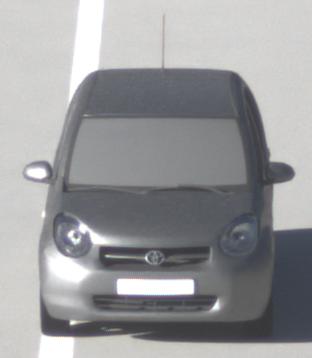
Make: Toyota
Model: Passo
Detailed model: Toyota Passo X Yururi
Model produced from: 2010
Model produced until: 2016
Doors: 5
Color: gray
Road condition: dry road
Daytime: morning or afternoon
Contrast: high contrast